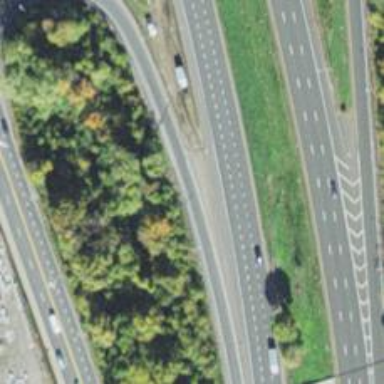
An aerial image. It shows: Asphalt motorway link.